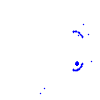
Particle: kaon